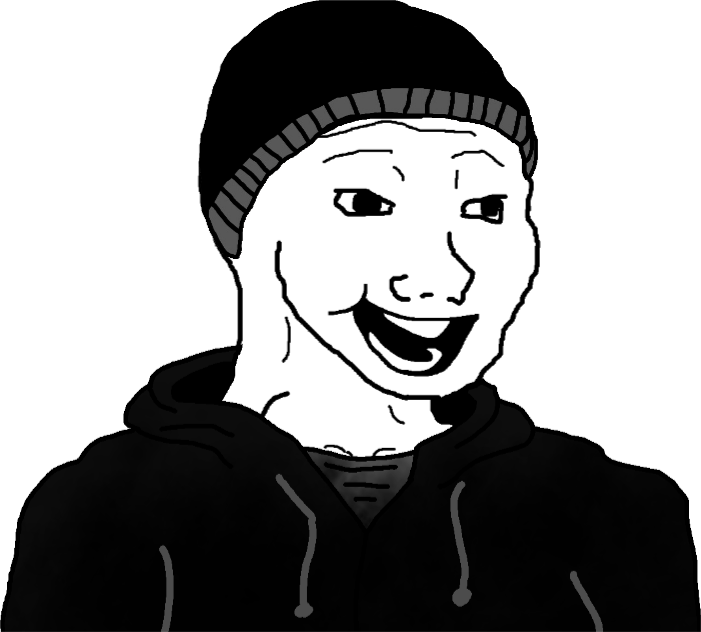
Label: 5_Doomer